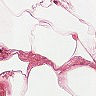
Metastatic tissue present: no